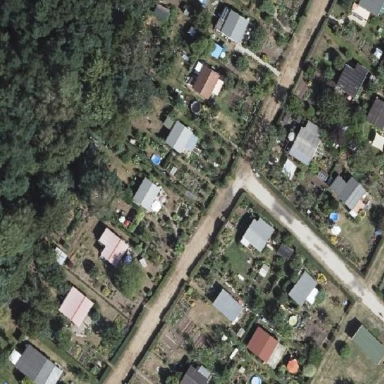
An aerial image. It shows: Plot within allotments.